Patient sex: M
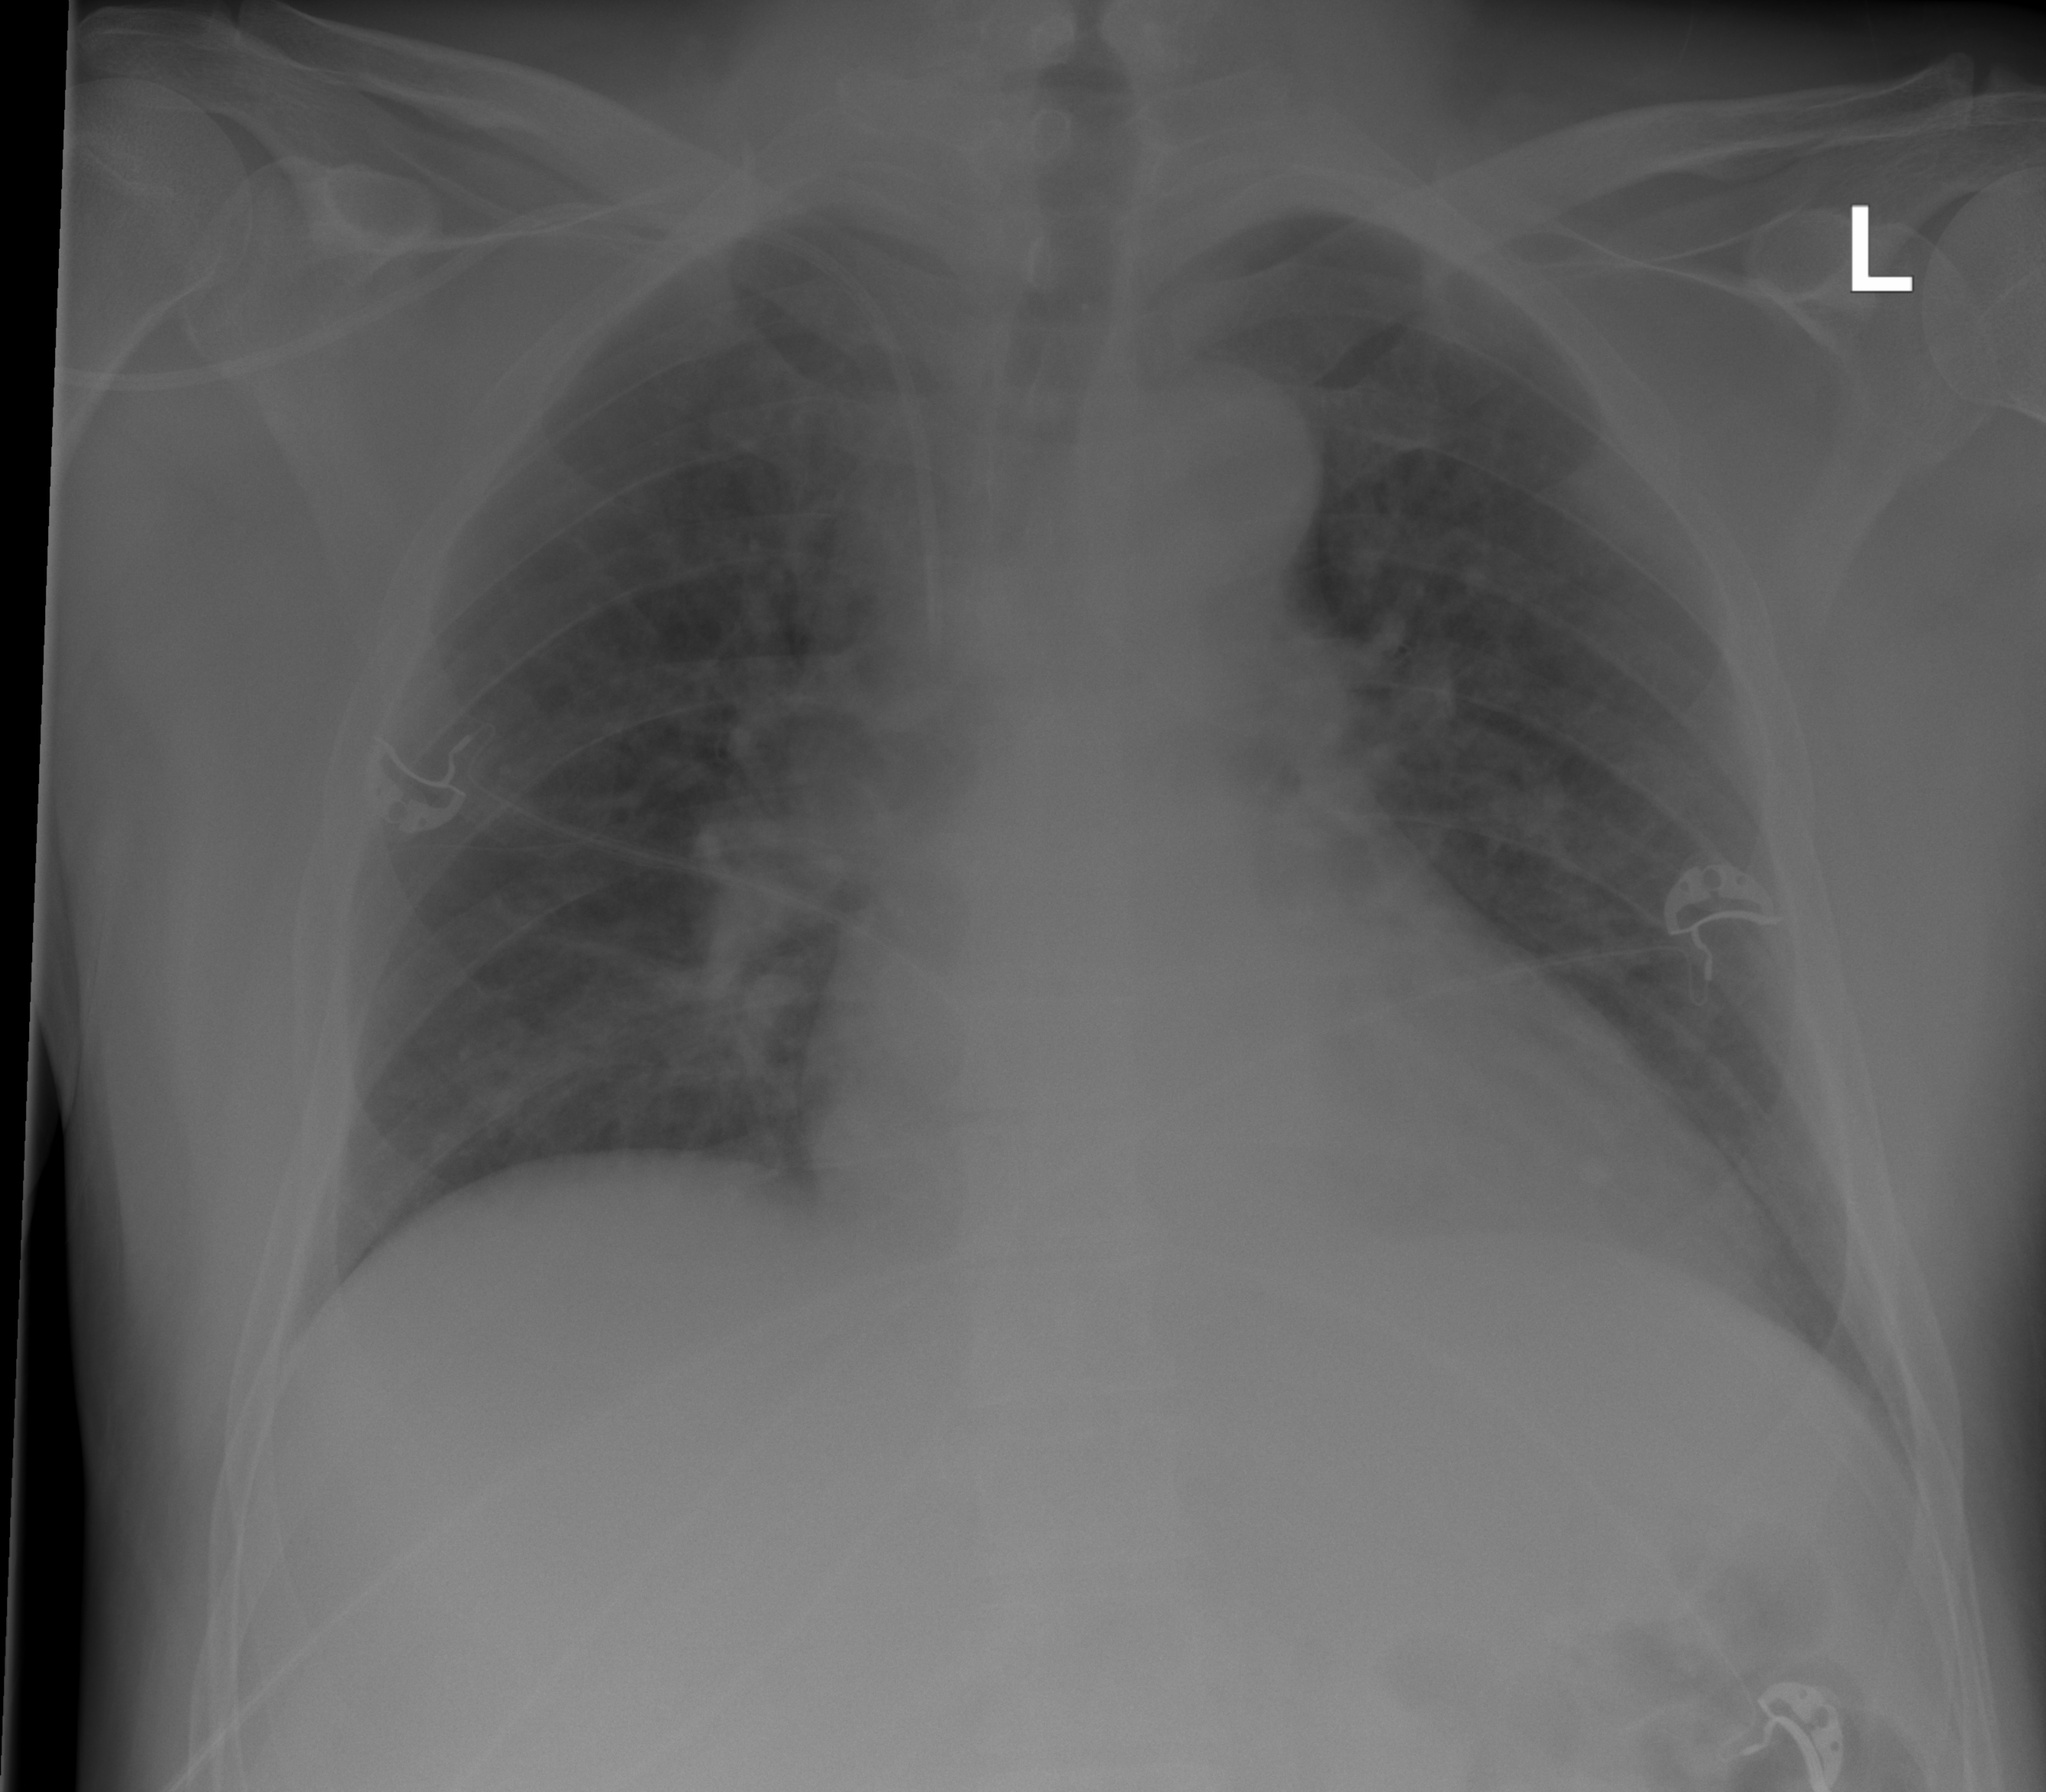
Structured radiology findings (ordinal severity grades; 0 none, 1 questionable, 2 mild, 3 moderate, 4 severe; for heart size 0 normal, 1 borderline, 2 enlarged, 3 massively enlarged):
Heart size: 2
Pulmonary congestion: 2
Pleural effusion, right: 0
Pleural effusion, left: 0
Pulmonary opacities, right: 2
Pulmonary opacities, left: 2
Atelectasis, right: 2
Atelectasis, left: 0